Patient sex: M
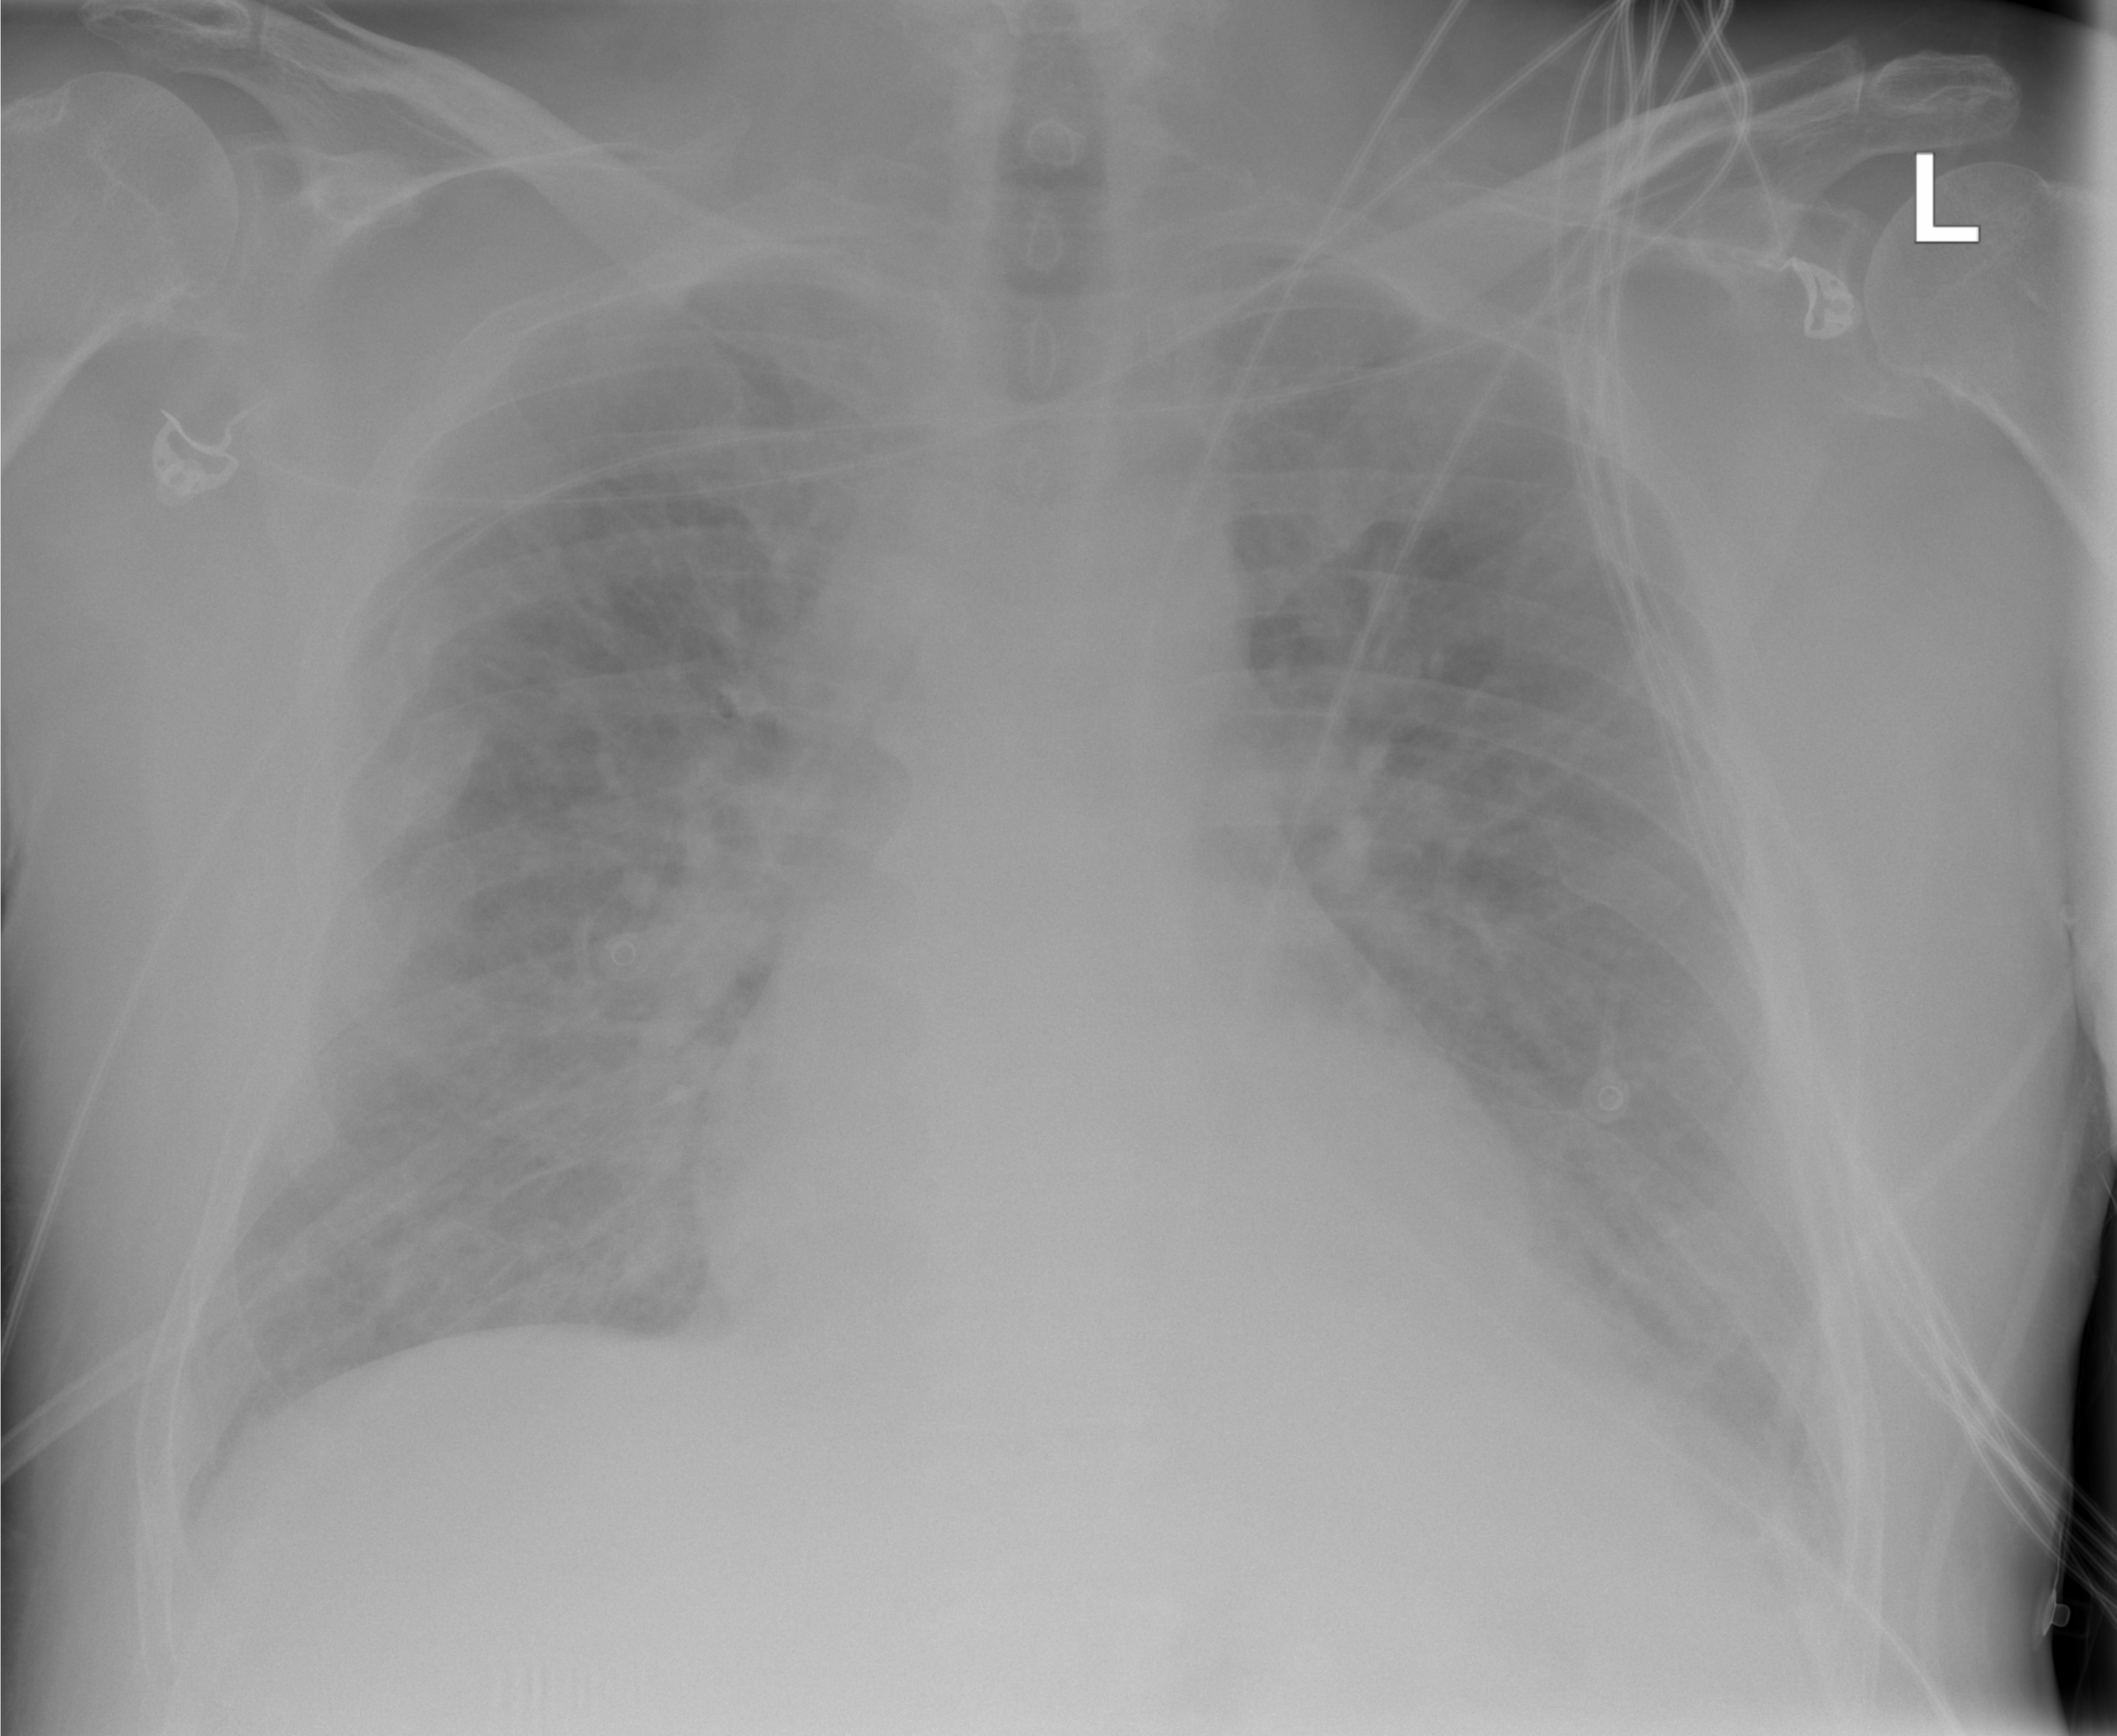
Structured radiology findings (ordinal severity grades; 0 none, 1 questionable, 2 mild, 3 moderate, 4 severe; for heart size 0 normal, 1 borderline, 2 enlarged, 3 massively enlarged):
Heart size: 0
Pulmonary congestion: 3
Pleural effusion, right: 1
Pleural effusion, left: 1
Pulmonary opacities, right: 0
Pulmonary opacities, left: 0
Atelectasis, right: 0
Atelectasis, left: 0